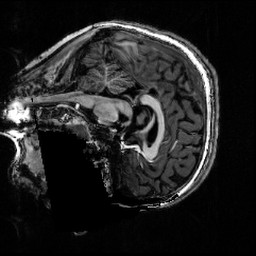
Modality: T1w
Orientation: sagittal
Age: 20
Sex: female